Aerial crown-view tile of a tropical tree (Barro Colorado Island, Panama), acquired 20250512:
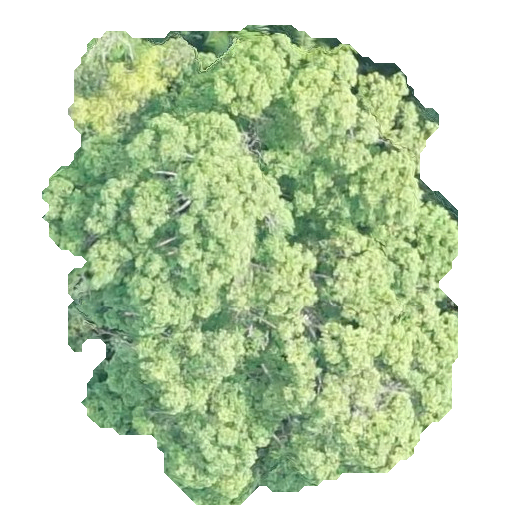
Species: Ocotea leptobotra
GBIF accepted scientific name: Ocotea leptobotra
Crown area: 227.716 m²